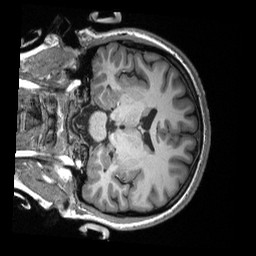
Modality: T1w
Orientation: coronal
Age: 20
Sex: female
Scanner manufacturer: siemens
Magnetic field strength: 3 T
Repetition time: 2.3 s
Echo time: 0.00308 s